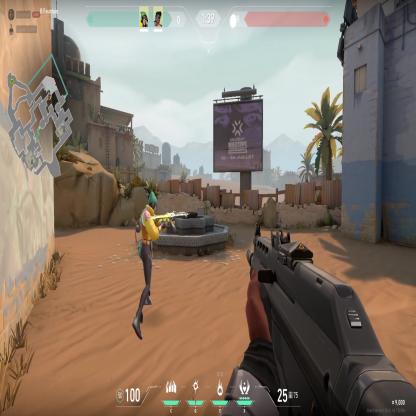
Label: teammate